Question: I'll post a image to explain what I pretend to achieve.
I'm using HTML, jQuery.

I want to have a list of inputs on the left side. At the right should be the selected itens to be submited. The arrows will work as add/delete items from the list.
Thats it, my question is: Is there a plugin or something to facilitate this?
If, no, how can I do it ? How could I start it ?
Thanks
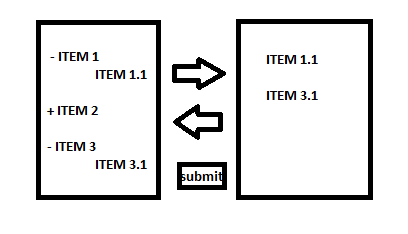
Answer: There is a tutorial here for exactly what you are after: <URL>